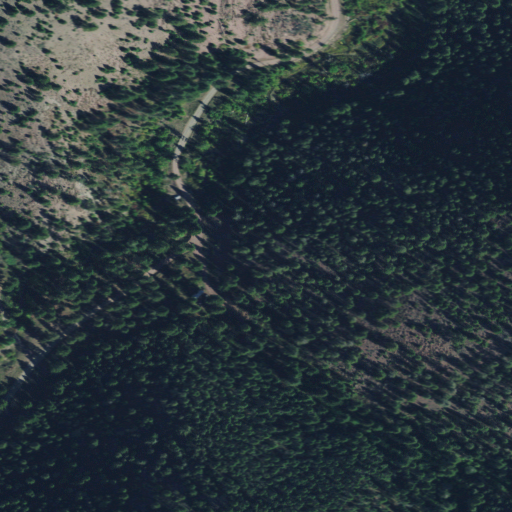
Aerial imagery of valley in Montana named Timber Gulch containing evergreen forest, open development, shrub, grassland, and woody wetlands